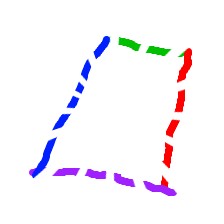
Shape: trapezoid